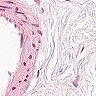
Metastatic tissue present: no